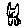
Label: cat